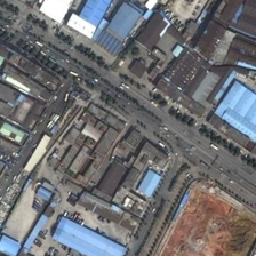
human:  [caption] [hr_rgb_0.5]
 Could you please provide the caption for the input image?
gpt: many industrial areas of the factory.

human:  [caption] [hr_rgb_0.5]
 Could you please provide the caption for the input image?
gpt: Many industrial areas of the factory.

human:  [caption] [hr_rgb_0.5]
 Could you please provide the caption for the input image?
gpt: Many industrial areas in the factory.

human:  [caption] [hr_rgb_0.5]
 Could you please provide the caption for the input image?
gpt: Several industrial areas in the factory.

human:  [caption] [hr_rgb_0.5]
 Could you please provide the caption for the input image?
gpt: Many industrial areas in the factory.